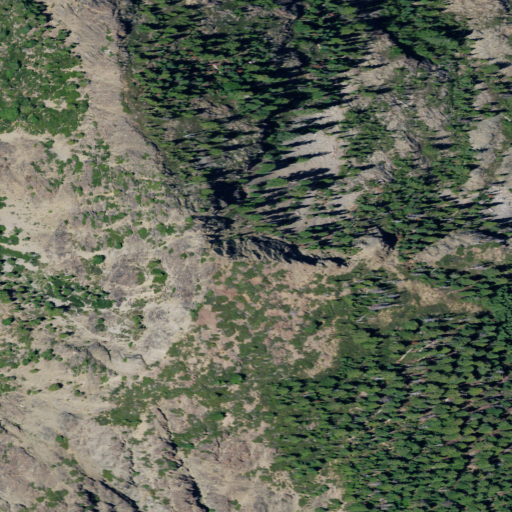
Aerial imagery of mountain in California named Broken Rib Mountain containing shrub, evergreen forest, grassland, and mixed forest